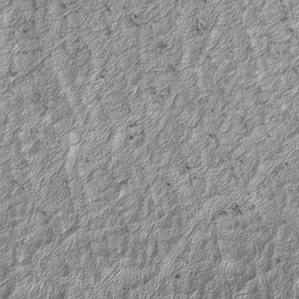
Label: frost